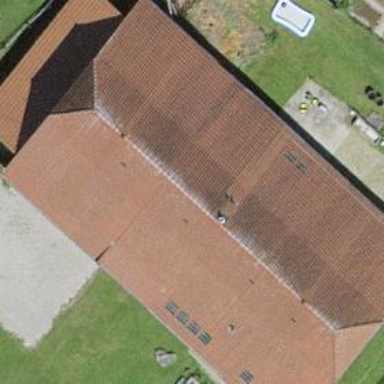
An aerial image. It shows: Farm building.